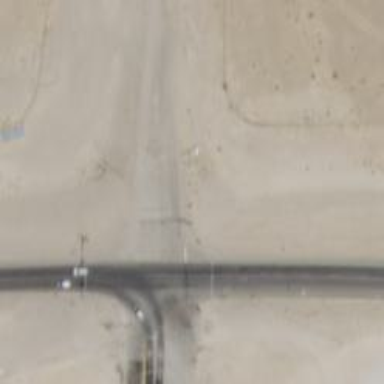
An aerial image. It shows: Solid stop line on the road.